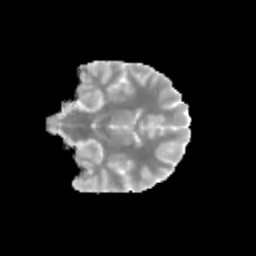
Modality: MD
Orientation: coronal
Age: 11
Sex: female
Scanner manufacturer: siemens
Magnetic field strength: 3 T
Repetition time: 3.8 s
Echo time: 0.07 s